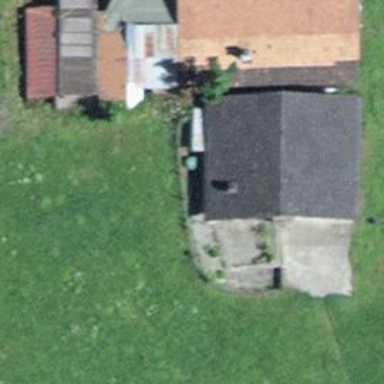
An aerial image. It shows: Cabin.